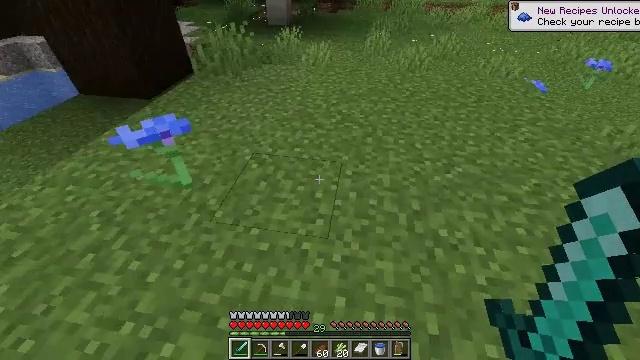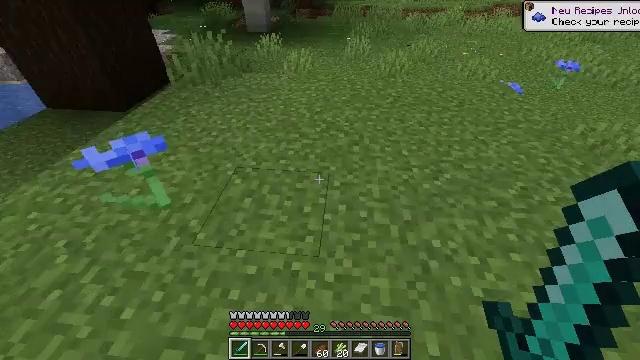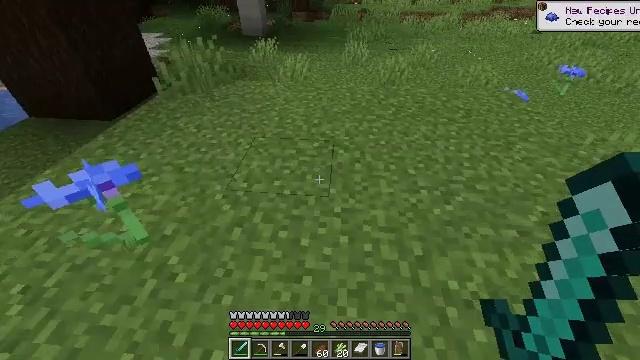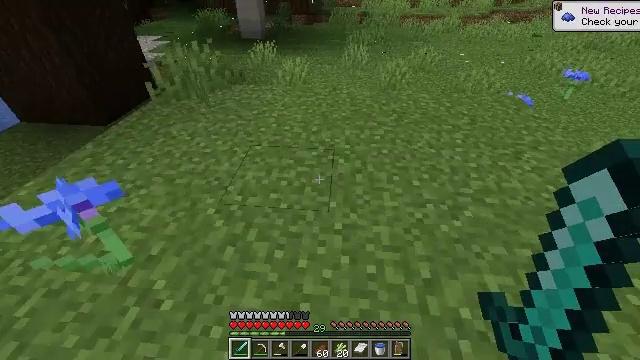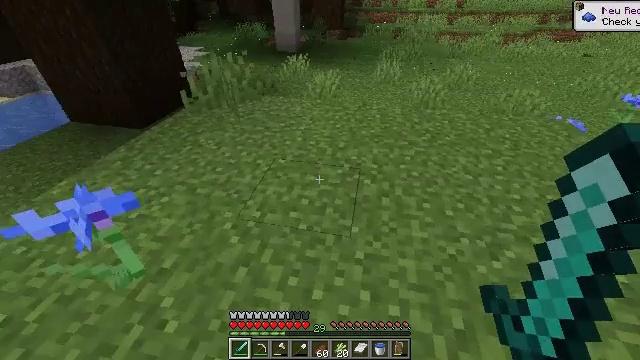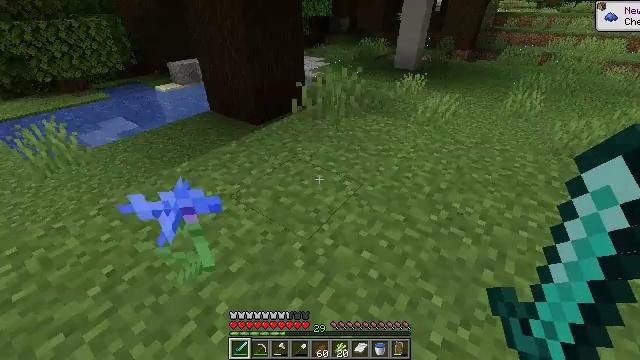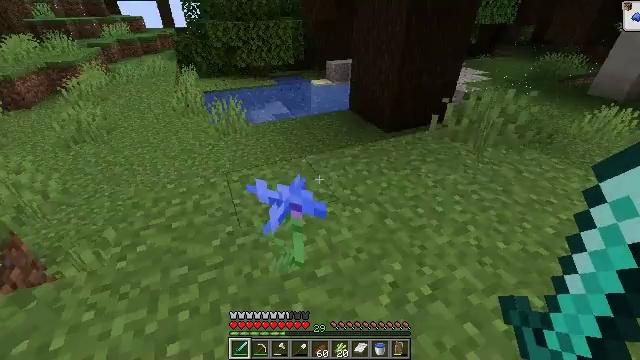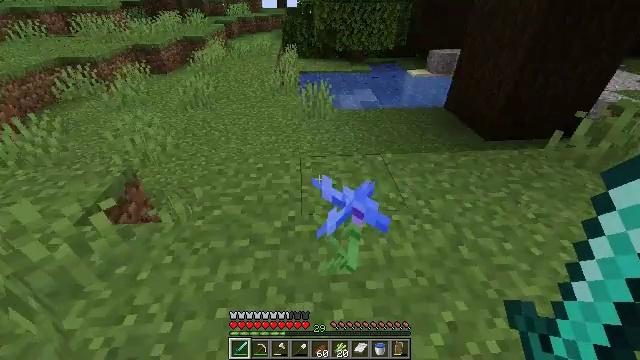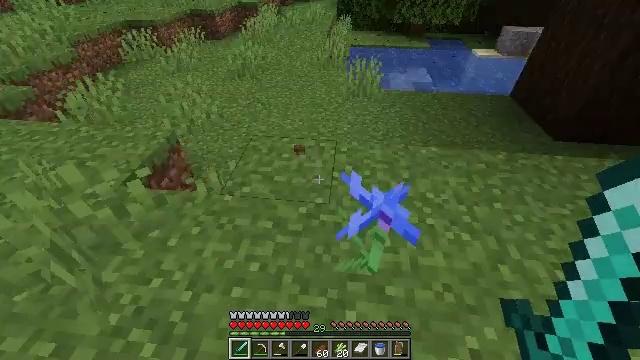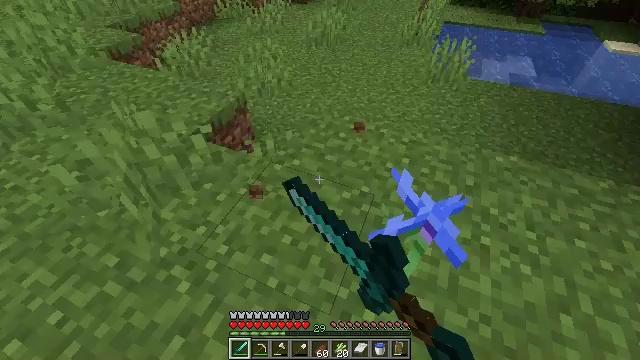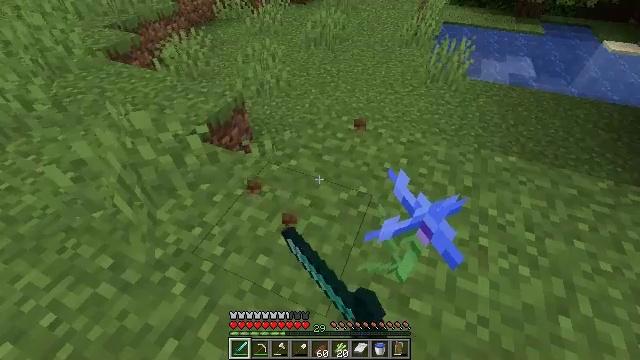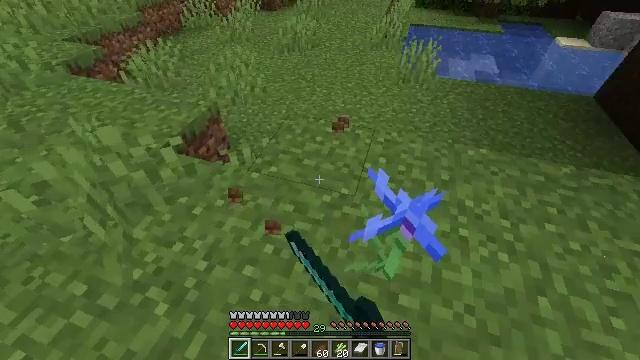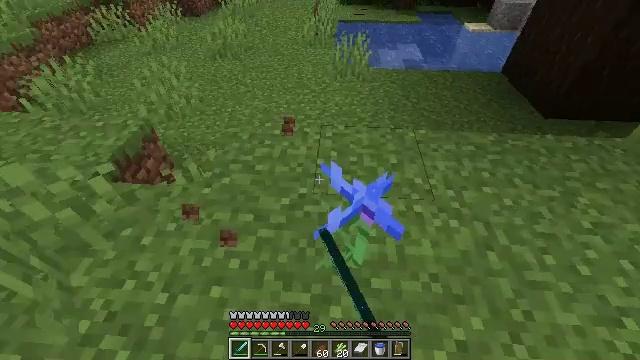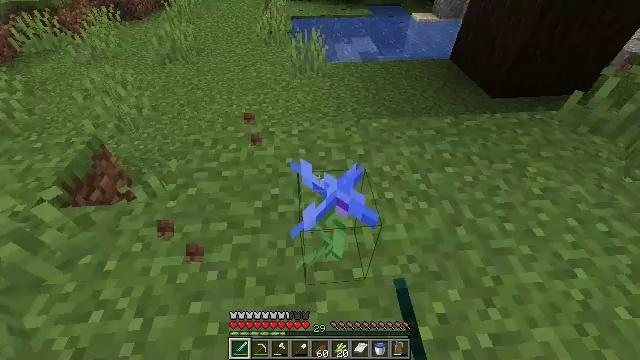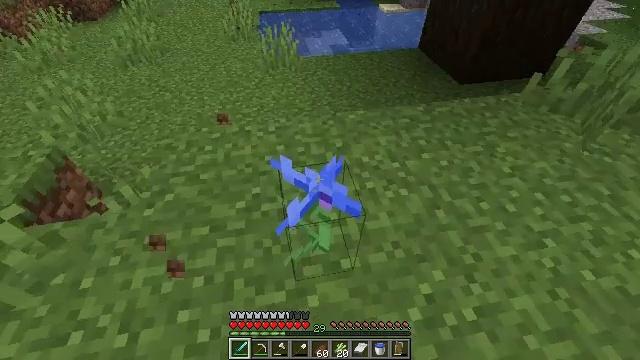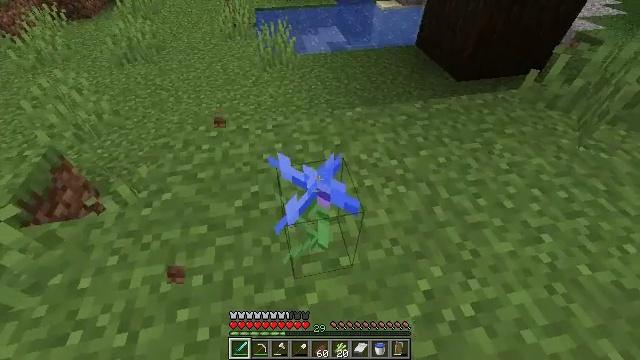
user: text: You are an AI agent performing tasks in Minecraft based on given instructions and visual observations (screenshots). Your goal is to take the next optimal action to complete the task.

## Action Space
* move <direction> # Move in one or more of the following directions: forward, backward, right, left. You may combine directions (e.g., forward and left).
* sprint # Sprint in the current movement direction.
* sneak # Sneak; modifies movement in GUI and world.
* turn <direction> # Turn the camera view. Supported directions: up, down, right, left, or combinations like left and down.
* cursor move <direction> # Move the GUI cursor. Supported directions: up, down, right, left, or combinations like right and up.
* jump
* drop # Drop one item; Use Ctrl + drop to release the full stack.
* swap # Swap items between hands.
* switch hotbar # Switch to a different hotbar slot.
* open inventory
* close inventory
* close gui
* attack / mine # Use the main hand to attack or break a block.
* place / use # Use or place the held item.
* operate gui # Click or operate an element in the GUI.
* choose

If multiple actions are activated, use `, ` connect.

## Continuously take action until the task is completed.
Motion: motion action
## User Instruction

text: Harvest a cornflower from the meadow.
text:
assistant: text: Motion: move forward, turn right
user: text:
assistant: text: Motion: move forward
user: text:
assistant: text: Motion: move forward
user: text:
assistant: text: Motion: move forward, turn left and up
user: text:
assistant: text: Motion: move forward, turn left and up
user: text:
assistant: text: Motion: move forward, turn left
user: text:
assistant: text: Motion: move forward, turn left and down
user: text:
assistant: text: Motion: turn left and down, attack / mine
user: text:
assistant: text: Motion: turn left and down, attack / mine
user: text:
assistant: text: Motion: attack / mine
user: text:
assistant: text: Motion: turn right, attack / mine
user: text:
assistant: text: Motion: turn right
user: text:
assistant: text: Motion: turn right
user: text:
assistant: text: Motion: turn right and down
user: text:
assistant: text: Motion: no_op
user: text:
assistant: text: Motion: turn right and down, attack / mine
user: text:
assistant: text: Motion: turn right and down, attack / mine
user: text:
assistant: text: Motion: attack / mine
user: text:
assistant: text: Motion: move left, attack / mine
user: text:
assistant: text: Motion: move forward and move left, turn right and down
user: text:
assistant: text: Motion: no_op